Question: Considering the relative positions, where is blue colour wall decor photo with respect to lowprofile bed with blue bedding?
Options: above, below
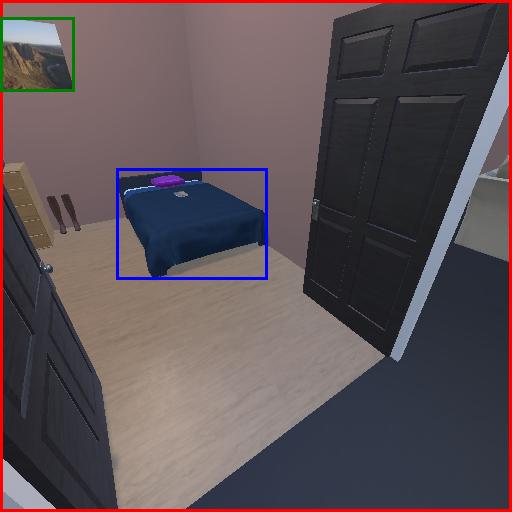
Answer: above